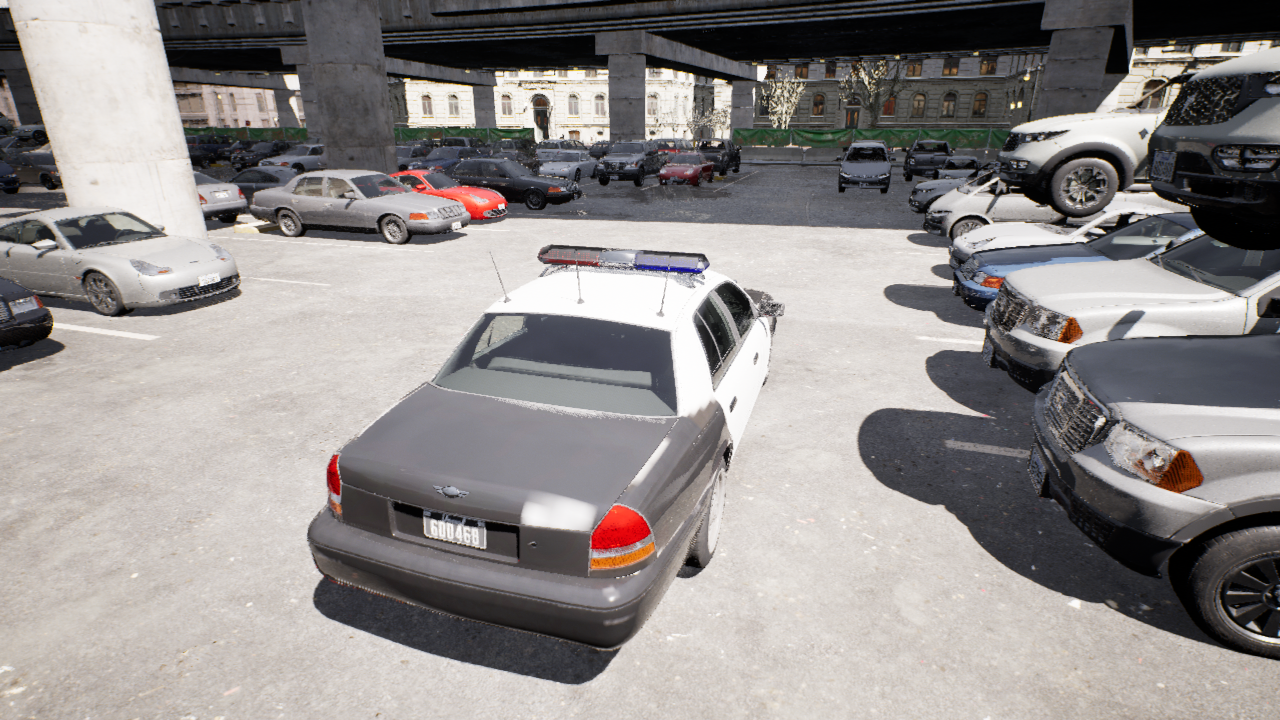
Venue: arterial
Lighting: clear day
Vehicle rig: sedan